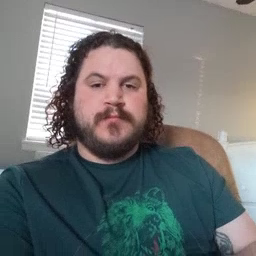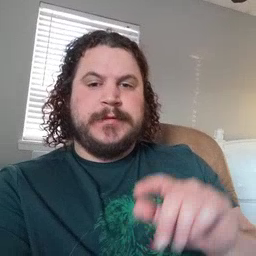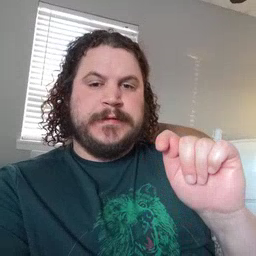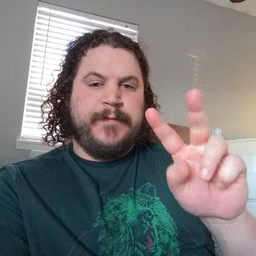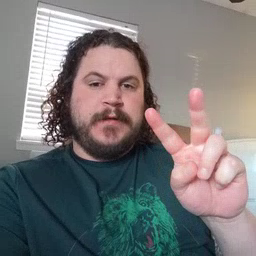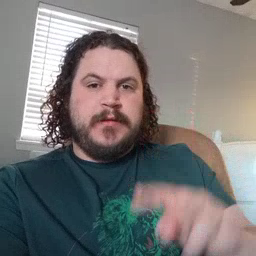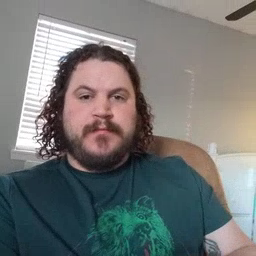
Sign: TV